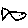
Label: fish